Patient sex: F
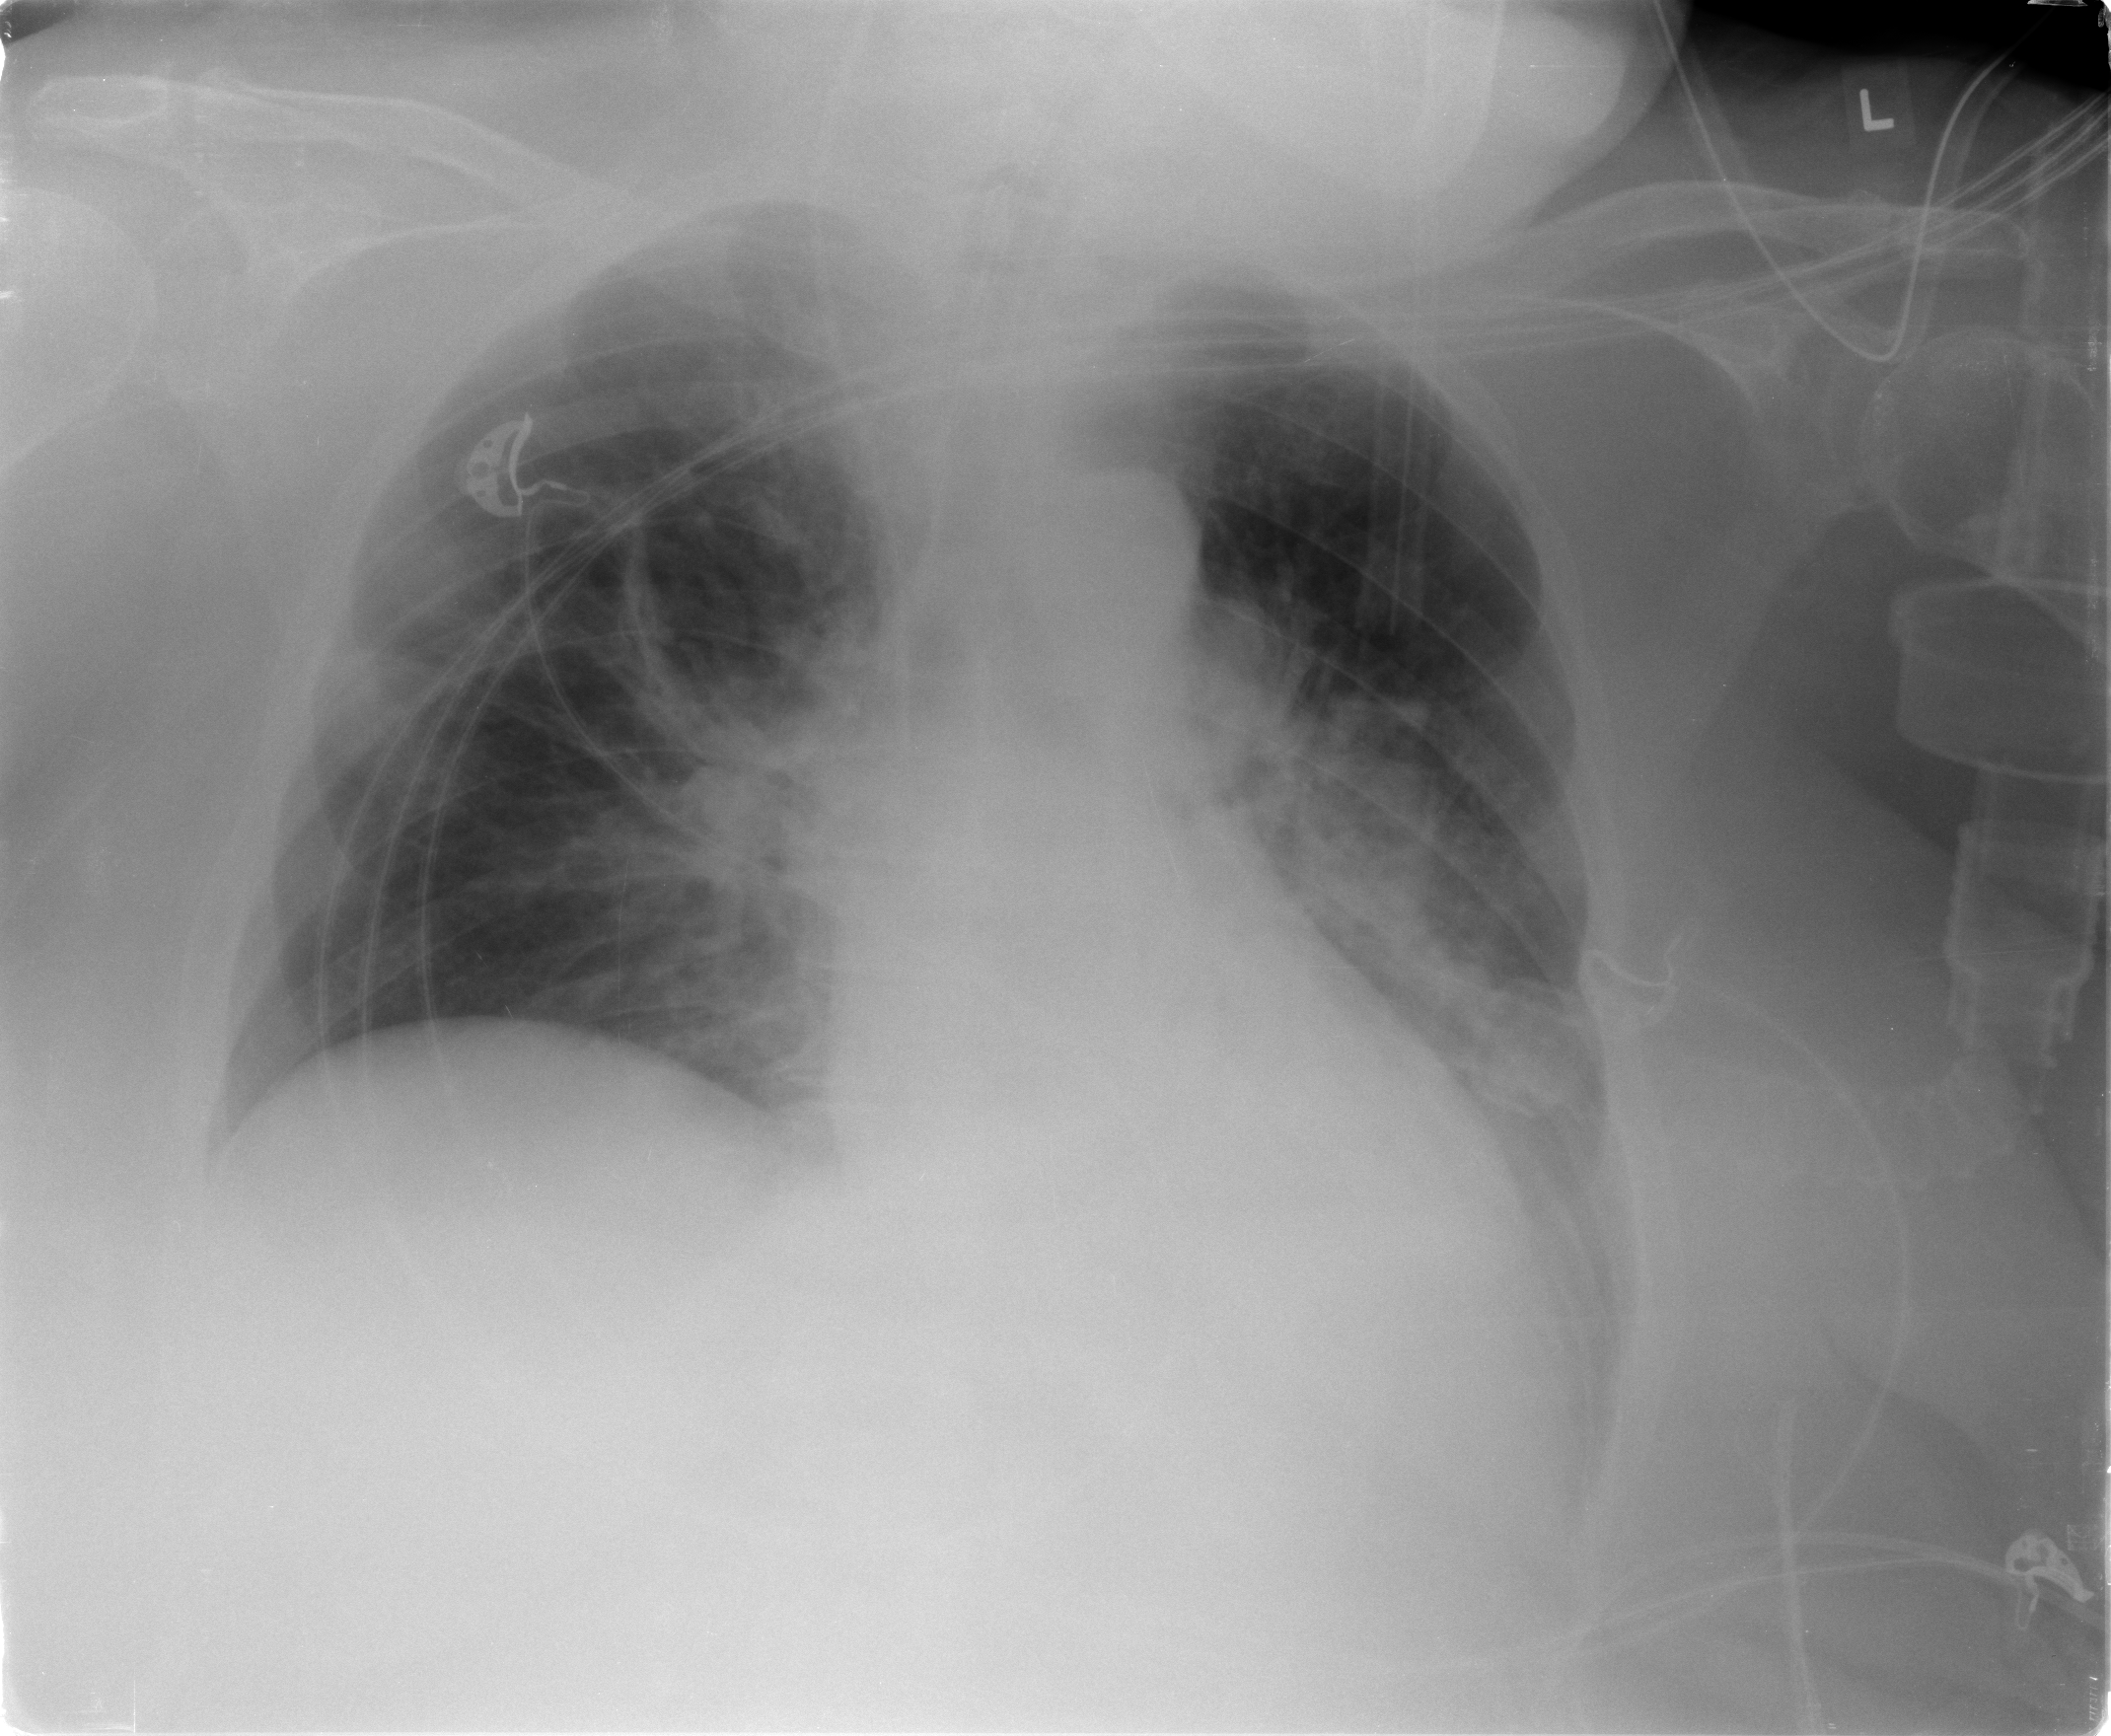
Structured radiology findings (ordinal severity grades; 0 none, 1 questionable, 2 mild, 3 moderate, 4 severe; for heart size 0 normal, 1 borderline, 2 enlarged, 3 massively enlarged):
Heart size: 1
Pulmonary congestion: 3
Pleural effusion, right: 0
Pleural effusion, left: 2
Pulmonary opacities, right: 2
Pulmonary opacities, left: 3
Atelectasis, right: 2
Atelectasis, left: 3